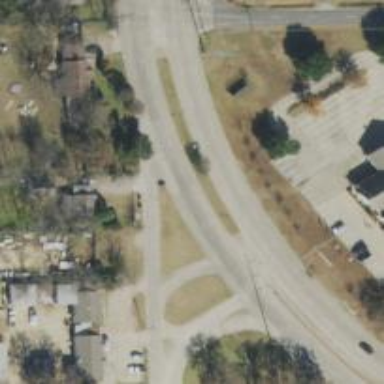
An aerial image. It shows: Secondary road.